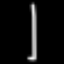
Label: line